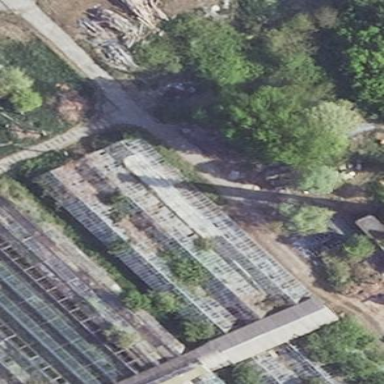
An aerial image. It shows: Greenhouse used for horticulture.